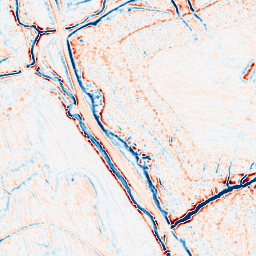
Category: edge_preserving
Decomposition family: bilateral
Decomposition parameters: d: 9
sigma_color: 50
sigma_space: 75
Upsampling method: bilinear
Upsampling parameters: scale: 2
Upsampling scale: 2